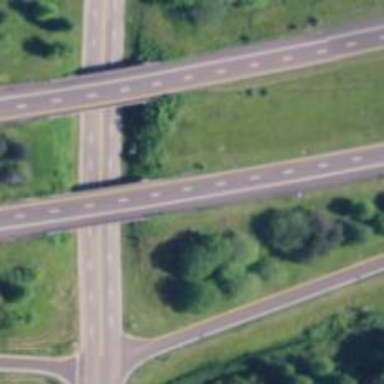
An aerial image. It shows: Asphalt bridge over primary highway expressway.